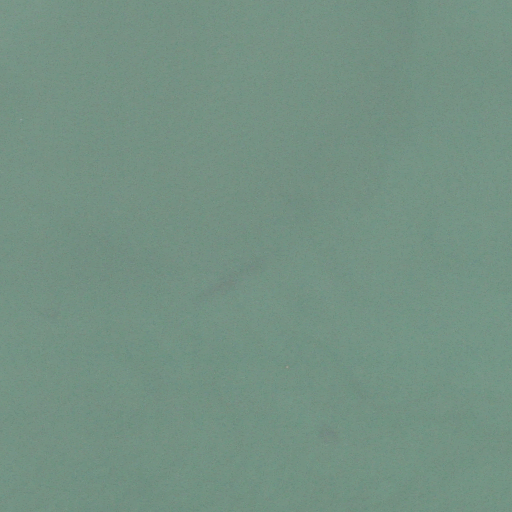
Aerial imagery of island in Connecticut named Red Rock containing only open water